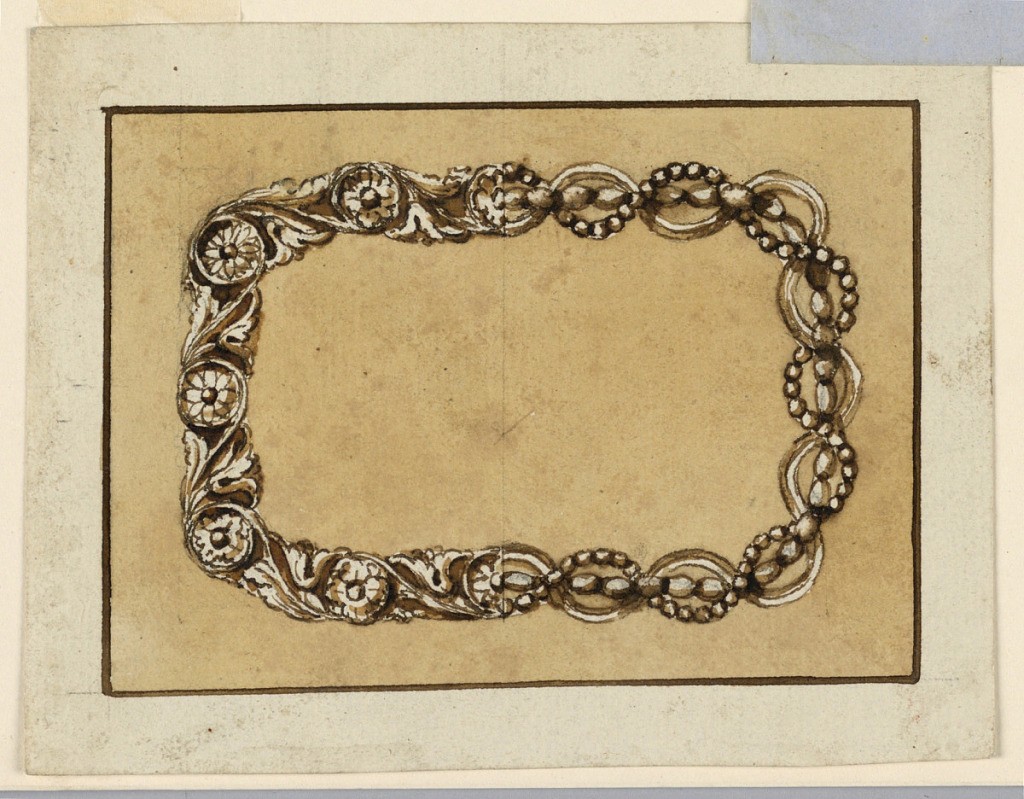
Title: Design for a Frame with Alternative Suggestions
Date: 1820–50
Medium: Pen and ink, black chalk, brush and brown watercolor, white gouache on paper
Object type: Drawing
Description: Design for a frame intended to be executed in metal with alternative suggestions. The left half consists of circumscribed blossoms which are connected by stems with leaves at left and calices at right. In the right half, a ribbon and a bead chain are entwined and waved around a chain of larger beads. The background is colored and framed by a line.